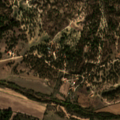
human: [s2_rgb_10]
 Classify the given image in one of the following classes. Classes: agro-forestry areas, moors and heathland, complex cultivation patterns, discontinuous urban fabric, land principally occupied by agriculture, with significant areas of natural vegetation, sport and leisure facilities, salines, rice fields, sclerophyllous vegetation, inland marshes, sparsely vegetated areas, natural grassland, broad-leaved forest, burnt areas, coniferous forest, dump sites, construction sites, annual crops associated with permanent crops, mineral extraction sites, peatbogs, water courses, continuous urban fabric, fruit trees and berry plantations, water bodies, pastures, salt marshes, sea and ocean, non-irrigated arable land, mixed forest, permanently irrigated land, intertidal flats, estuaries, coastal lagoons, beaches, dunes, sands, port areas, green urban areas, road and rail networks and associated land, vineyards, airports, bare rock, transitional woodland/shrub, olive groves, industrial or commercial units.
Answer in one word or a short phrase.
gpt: non-irrigated arable land, agro-forestry areas, broad-leaved forest, mixed forest